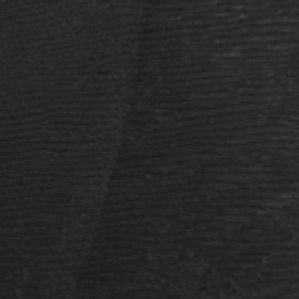
Label: frost